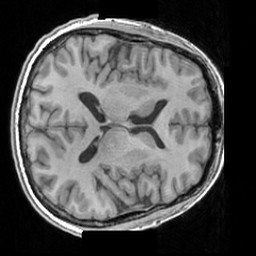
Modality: T1w
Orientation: axial
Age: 30
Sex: male
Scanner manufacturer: siemens
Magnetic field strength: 3 T
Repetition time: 1.63 s
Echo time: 0.00311 s